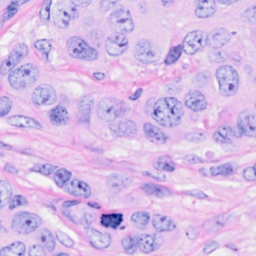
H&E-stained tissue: Breast